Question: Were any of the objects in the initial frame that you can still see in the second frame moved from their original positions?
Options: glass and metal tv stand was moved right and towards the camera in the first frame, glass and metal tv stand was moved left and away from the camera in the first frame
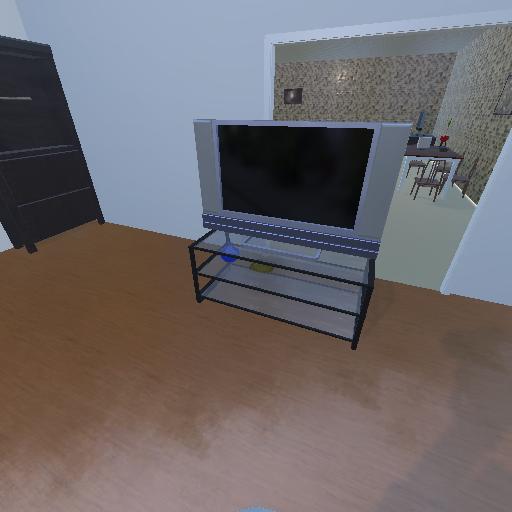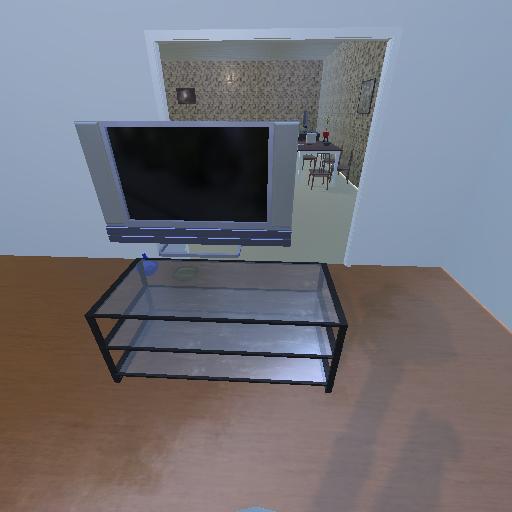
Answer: glass and metal tv stand was moved right and towards the camera in the first frame